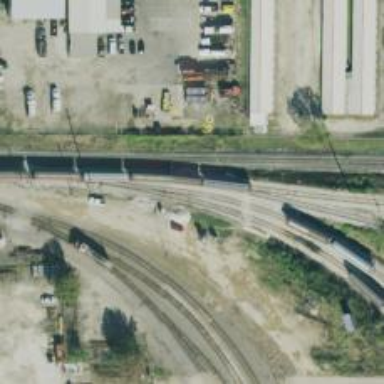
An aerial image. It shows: Rail spur service.